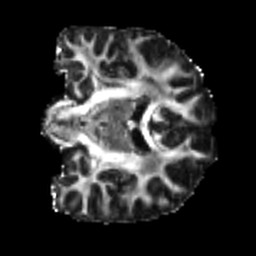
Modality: FA
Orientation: coronal
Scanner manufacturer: siemens
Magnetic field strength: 3 T
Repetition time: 4 s
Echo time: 0.0594 s